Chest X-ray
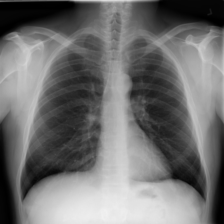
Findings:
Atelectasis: negative
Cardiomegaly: negative
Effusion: negative
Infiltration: negative
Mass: negative
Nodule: negative
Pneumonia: negative
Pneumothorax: negative
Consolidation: negative
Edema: negative
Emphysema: negative
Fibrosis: negative
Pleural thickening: negative
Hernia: negative